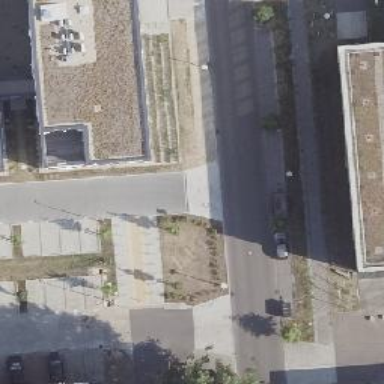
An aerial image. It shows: Service road with street-side parking on the right.